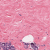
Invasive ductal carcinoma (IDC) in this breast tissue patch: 0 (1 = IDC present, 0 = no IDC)